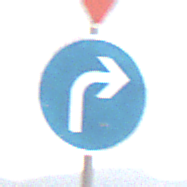
Verkehrszeichen: VorgeschriebeneFahrtrichtungRechts
Zusatzzeichen oben: VorfahrtGewaehren
Umgebung: Outdoor, Nature
Tageszeit: MorningAfternoon
Wetter: Overcast
Licht: Natural
Jahreszeit: NotSpecified
Kontrast: LowContrast